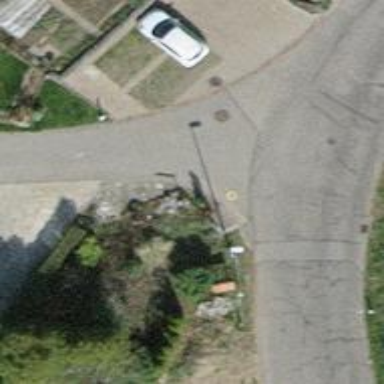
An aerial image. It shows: Bus stop with platform for public transport.